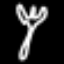
Label: fork